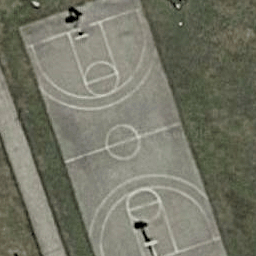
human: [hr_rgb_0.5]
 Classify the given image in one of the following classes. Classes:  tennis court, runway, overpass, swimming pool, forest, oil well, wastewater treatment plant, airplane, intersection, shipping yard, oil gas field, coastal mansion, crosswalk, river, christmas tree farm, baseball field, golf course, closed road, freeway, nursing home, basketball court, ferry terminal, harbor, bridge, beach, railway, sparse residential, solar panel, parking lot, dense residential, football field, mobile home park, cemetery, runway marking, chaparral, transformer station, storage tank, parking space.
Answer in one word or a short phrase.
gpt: basketball court